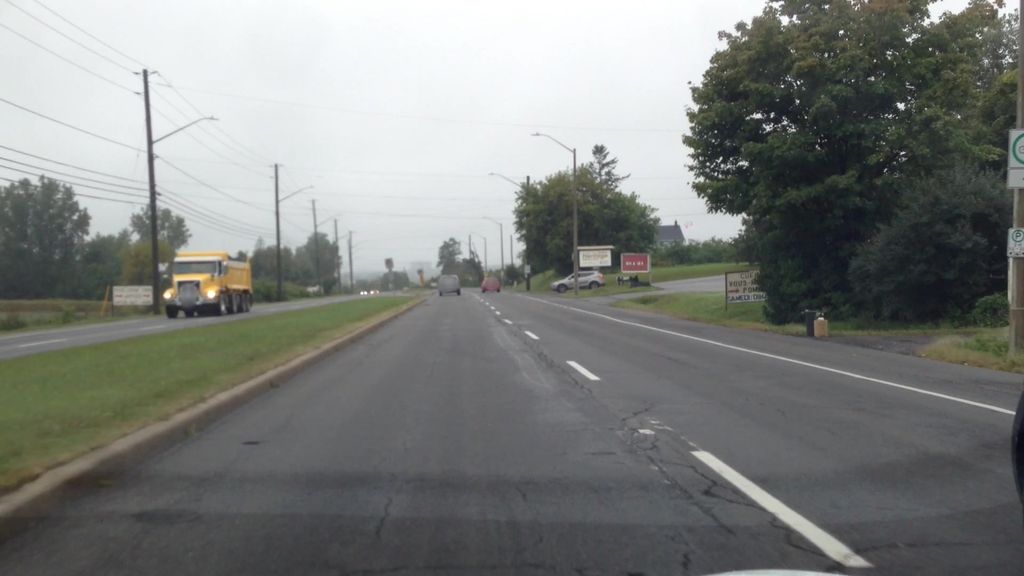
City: ottawa-gatineau